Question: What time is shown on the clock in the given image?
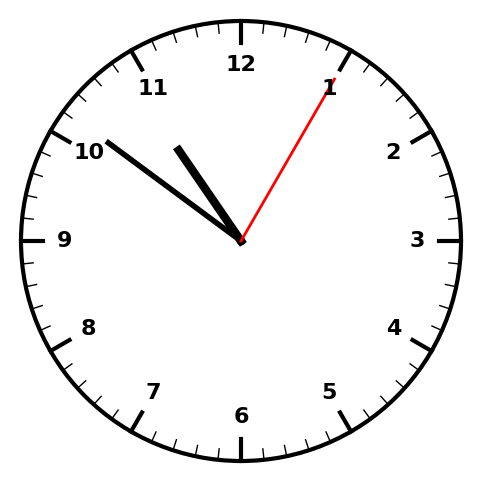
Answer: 10:51:05